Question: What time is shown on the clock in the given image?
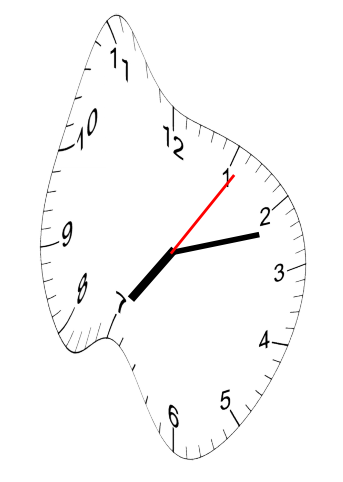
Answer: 07:12:06